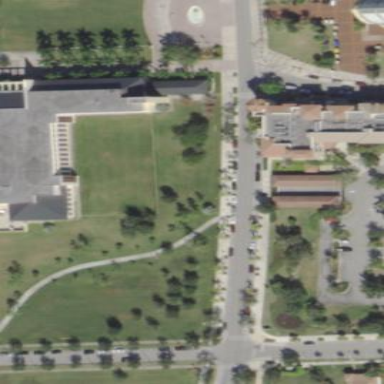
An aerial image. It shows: Library building.